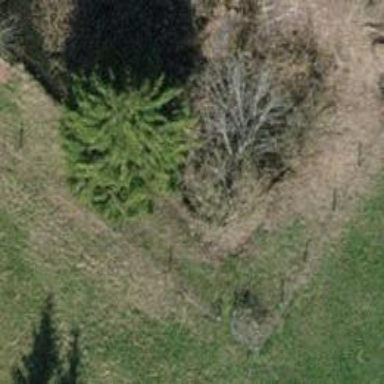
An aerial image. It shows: Deciduous tree with broadleaved leaves.